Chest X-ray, PA view. Patient: 43 years old, sex F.
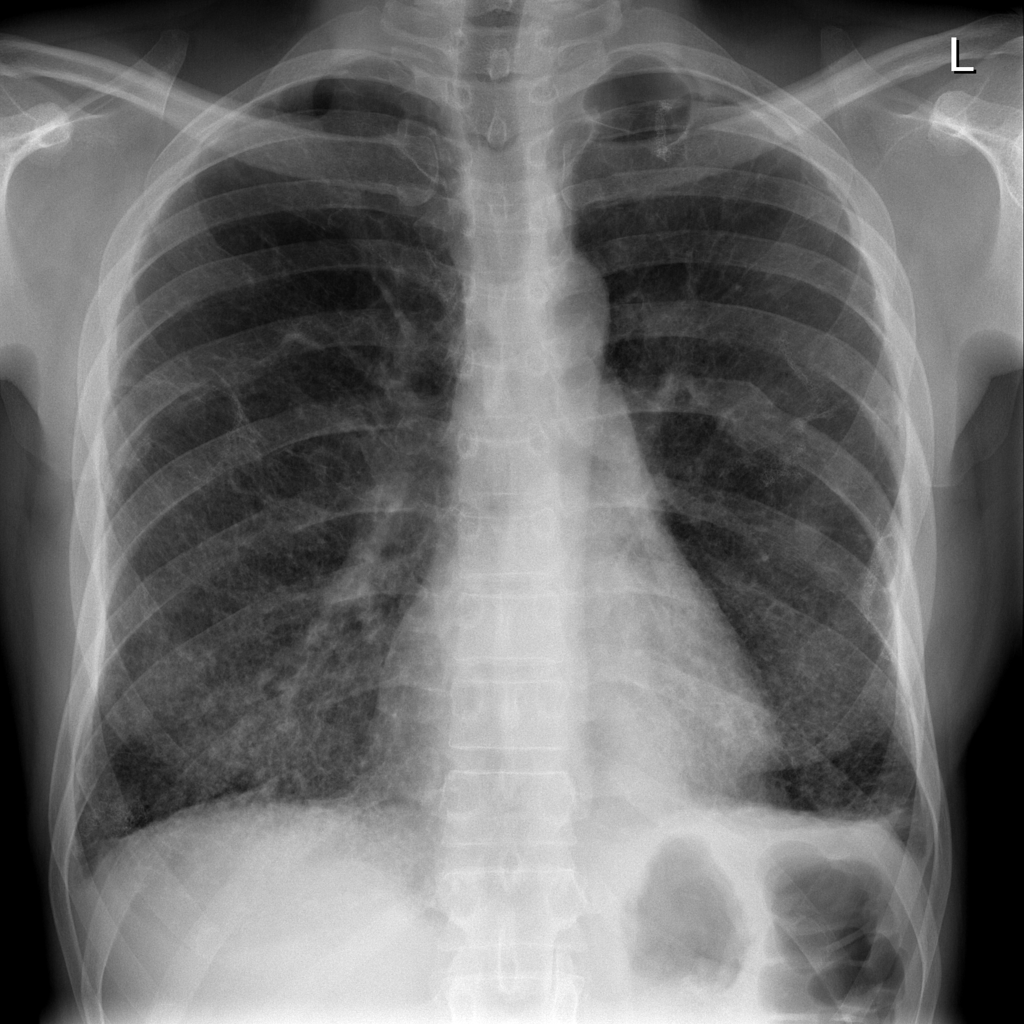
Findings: No Finding